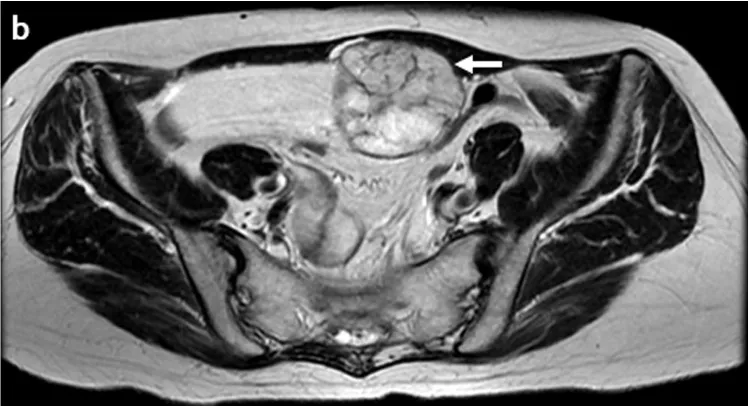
(b) The mass was adjacent to another abnormal region measuring 6 x 6 x 5 cm with septae and a capsule (arrow).
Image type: radiology (mri)